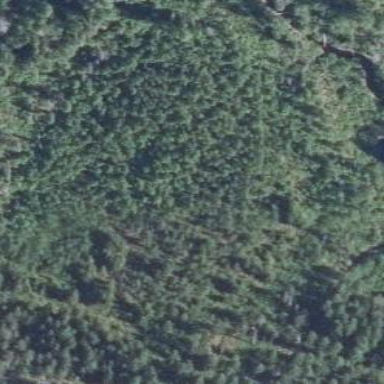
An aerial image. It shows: Woodland with needle-leaved trees.